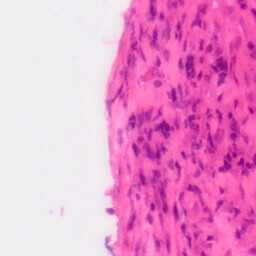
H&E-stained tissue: Colon